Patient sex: F
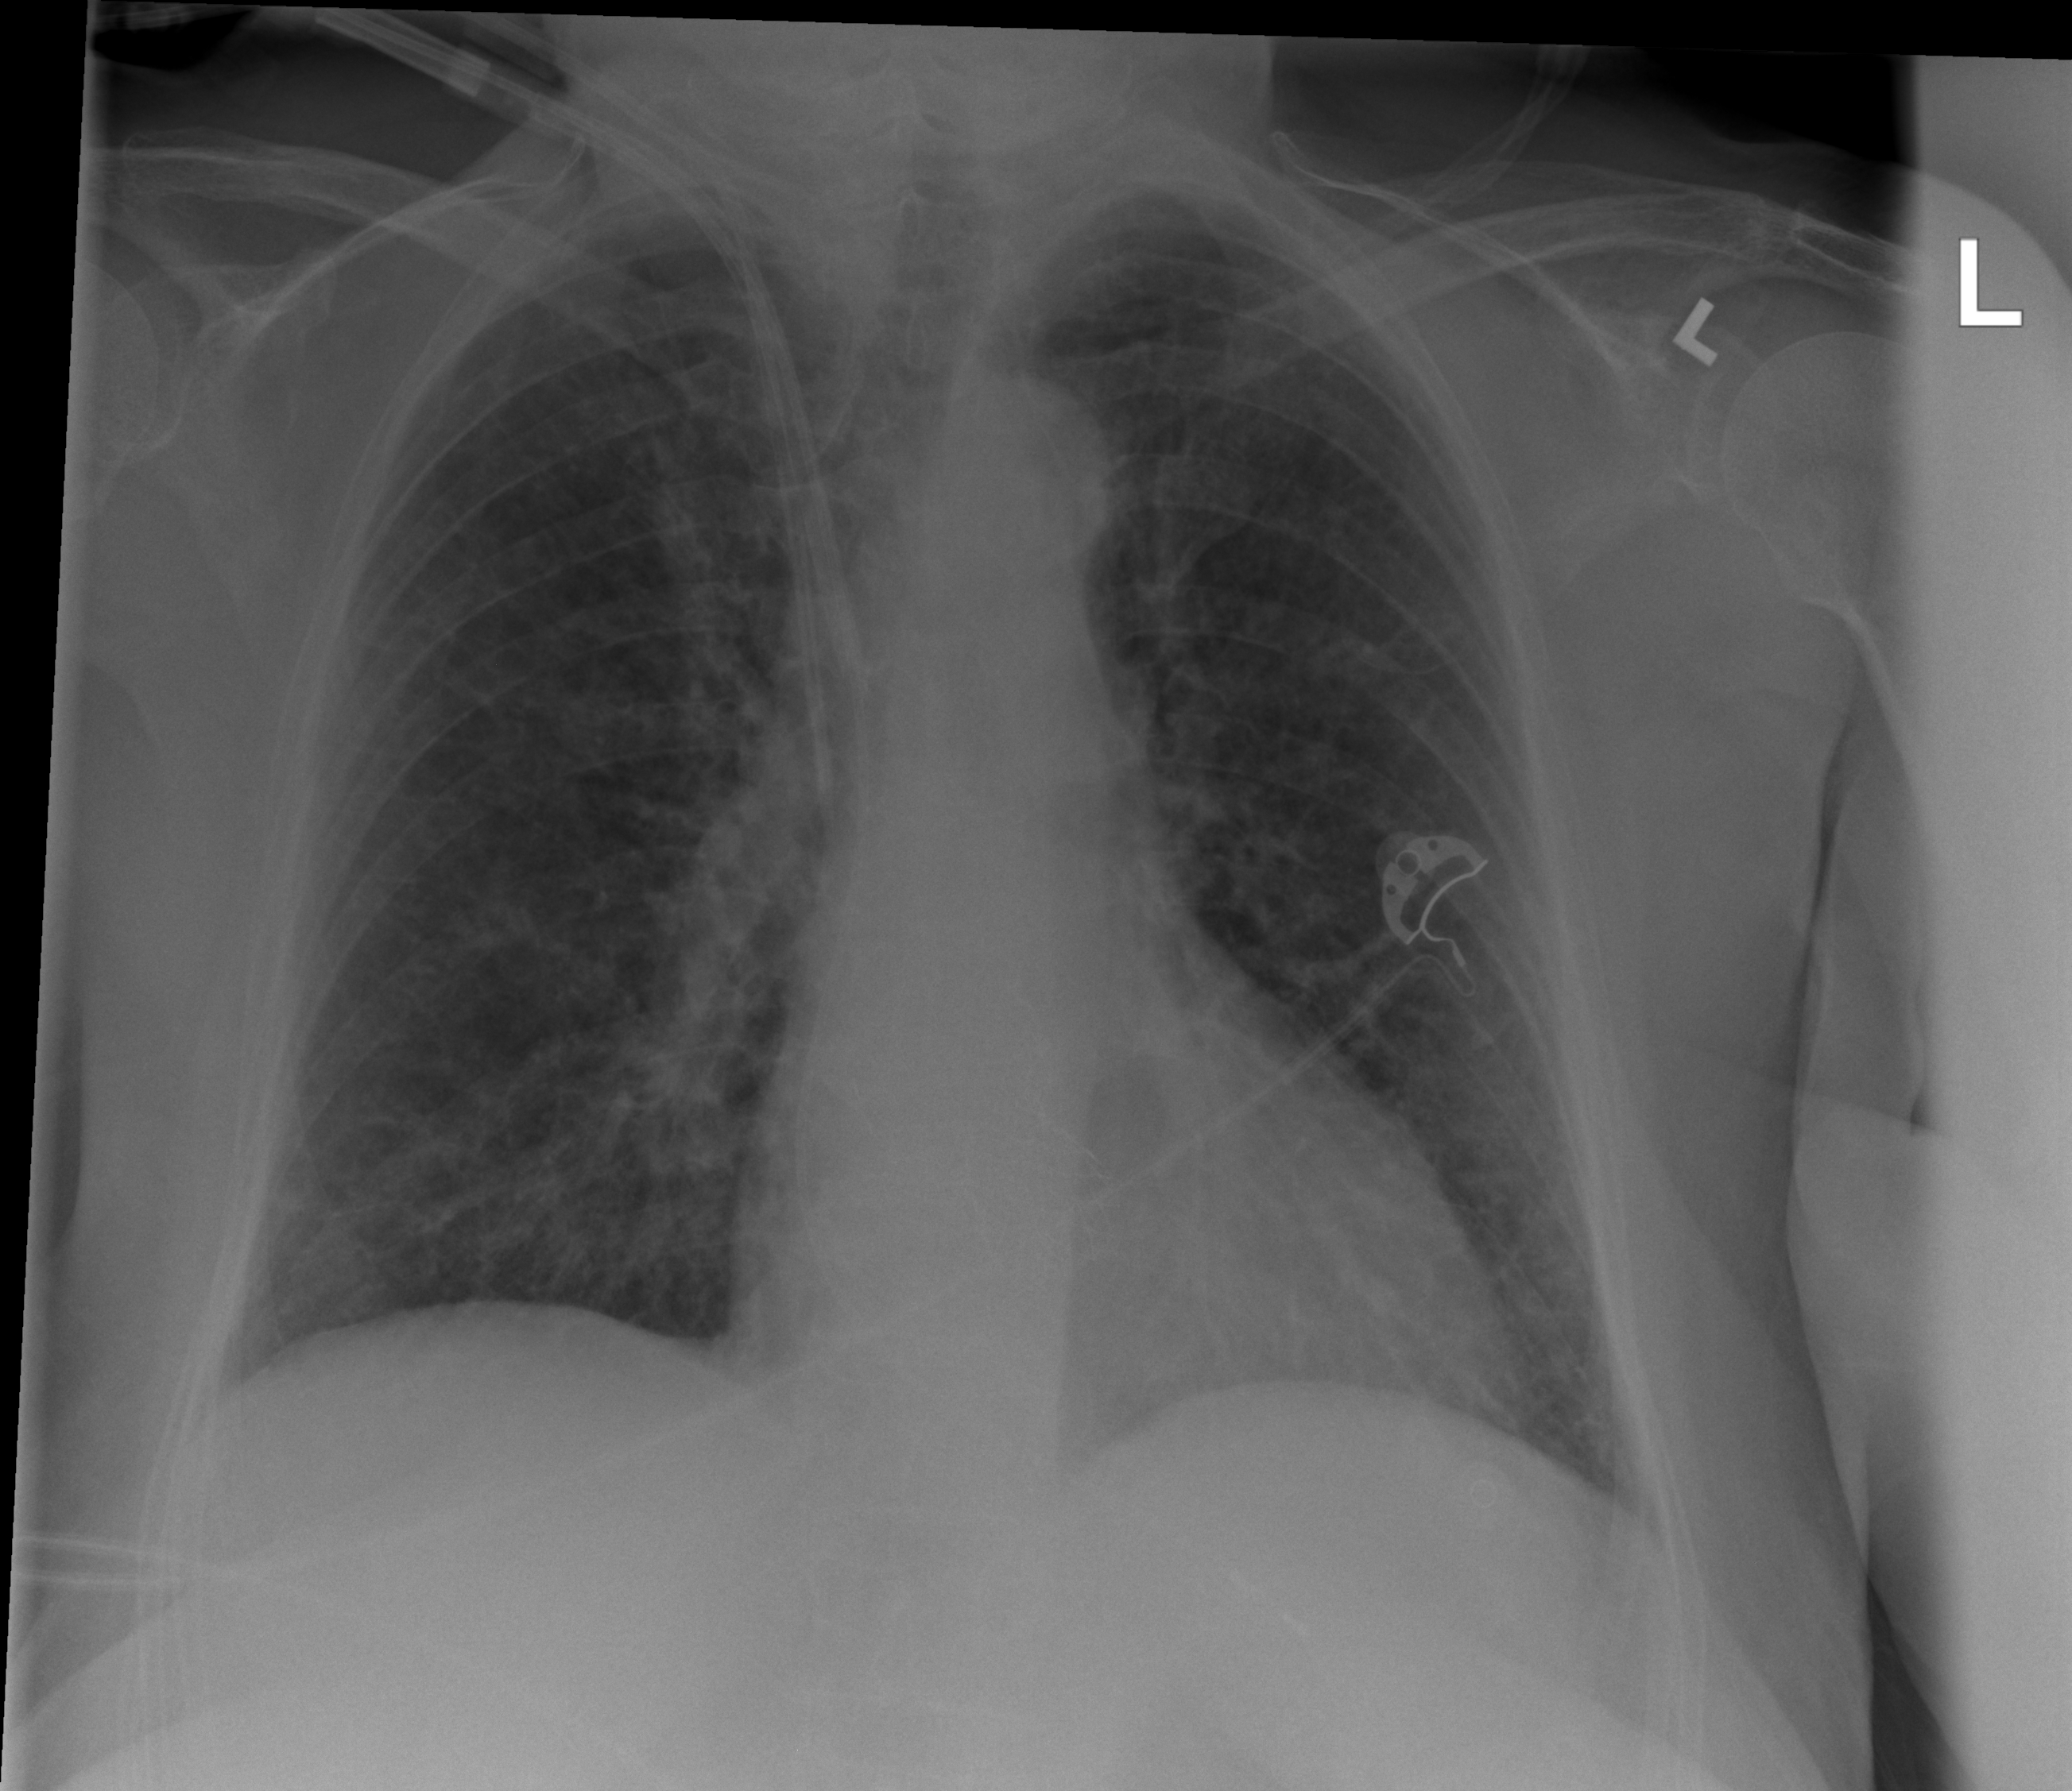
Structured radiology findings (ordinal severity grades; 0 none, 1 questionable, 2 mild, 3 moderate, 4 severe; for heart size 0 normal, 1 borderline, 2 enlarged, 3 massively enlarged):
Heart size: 0
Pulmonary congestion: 2
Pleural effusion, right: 0
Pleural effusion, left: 0
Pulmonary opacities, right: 0
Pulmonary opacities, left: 0
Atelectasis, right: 0
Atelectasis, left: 0